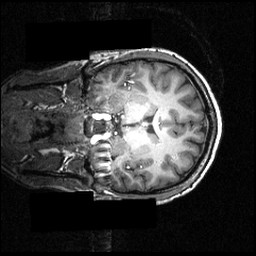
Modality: T1w
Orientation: coronal
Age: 21
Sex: male
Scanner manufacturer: siemens
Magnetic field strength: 3.951 T
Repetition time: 1.5 s
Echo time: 0.00335 s